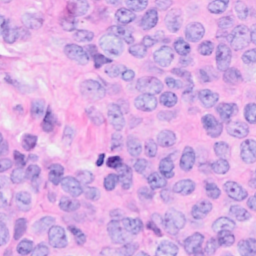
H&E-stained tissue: Breast